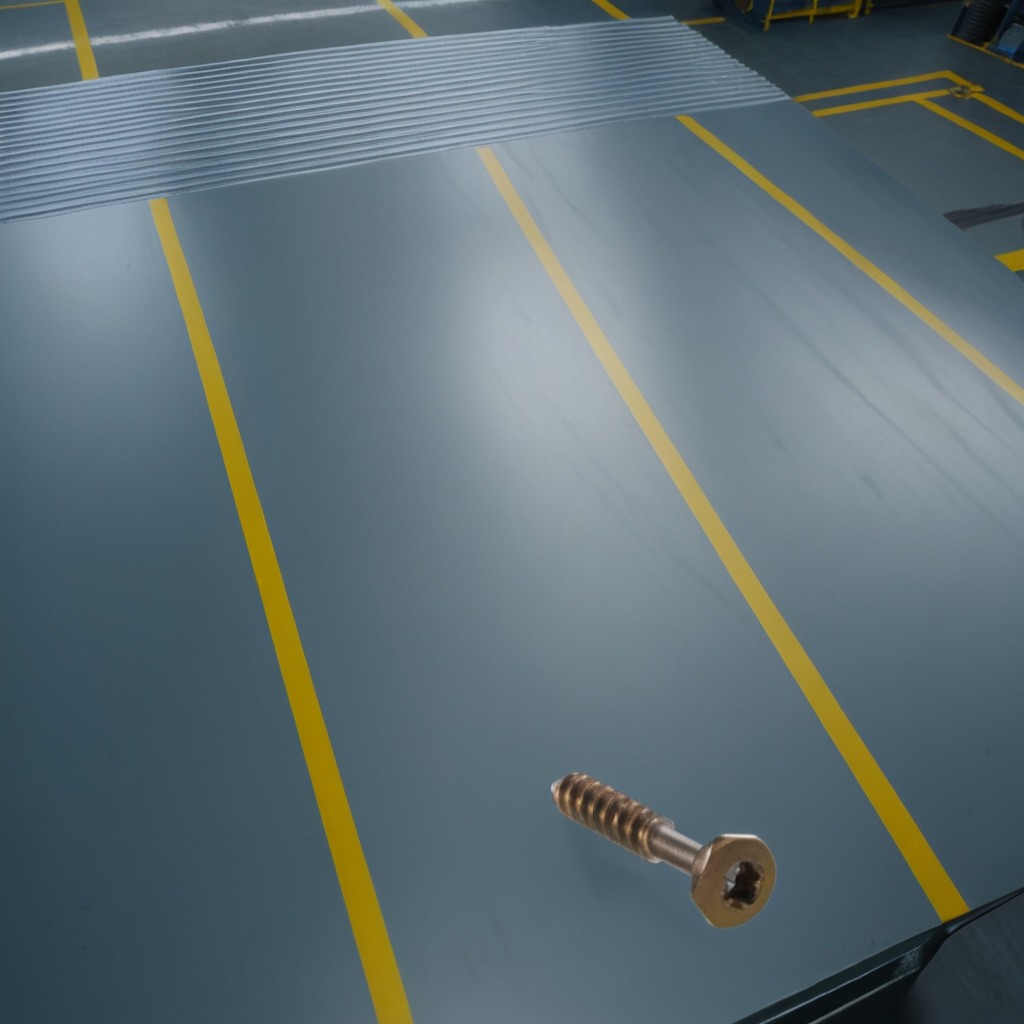
A metal screw is lying on the toolbox surface.